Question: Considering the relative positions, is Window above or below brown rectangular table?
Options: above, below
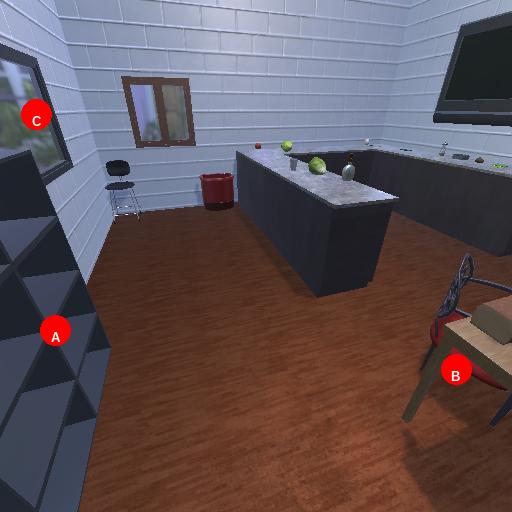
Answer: above